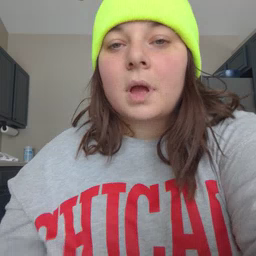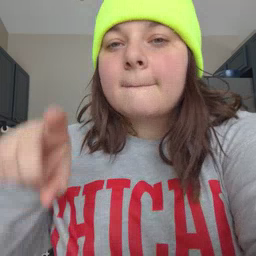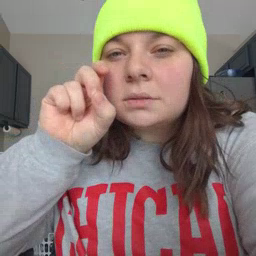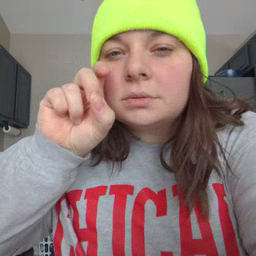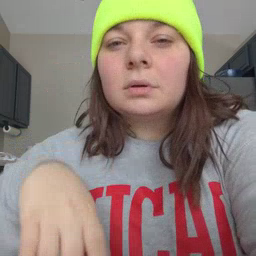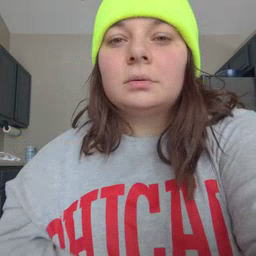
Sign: puzzle